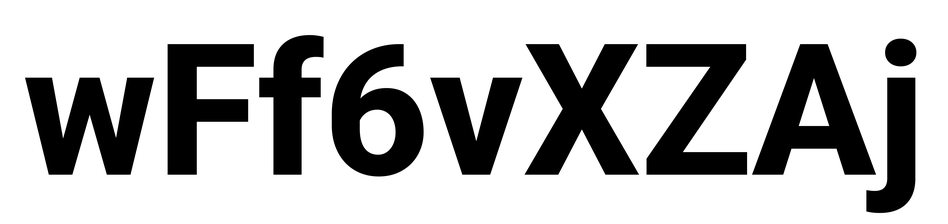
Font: Roboto_ExtraBold